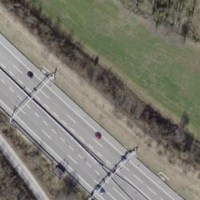
EUNIS habitat code: 57
Species observed at this site:
Prunus padus